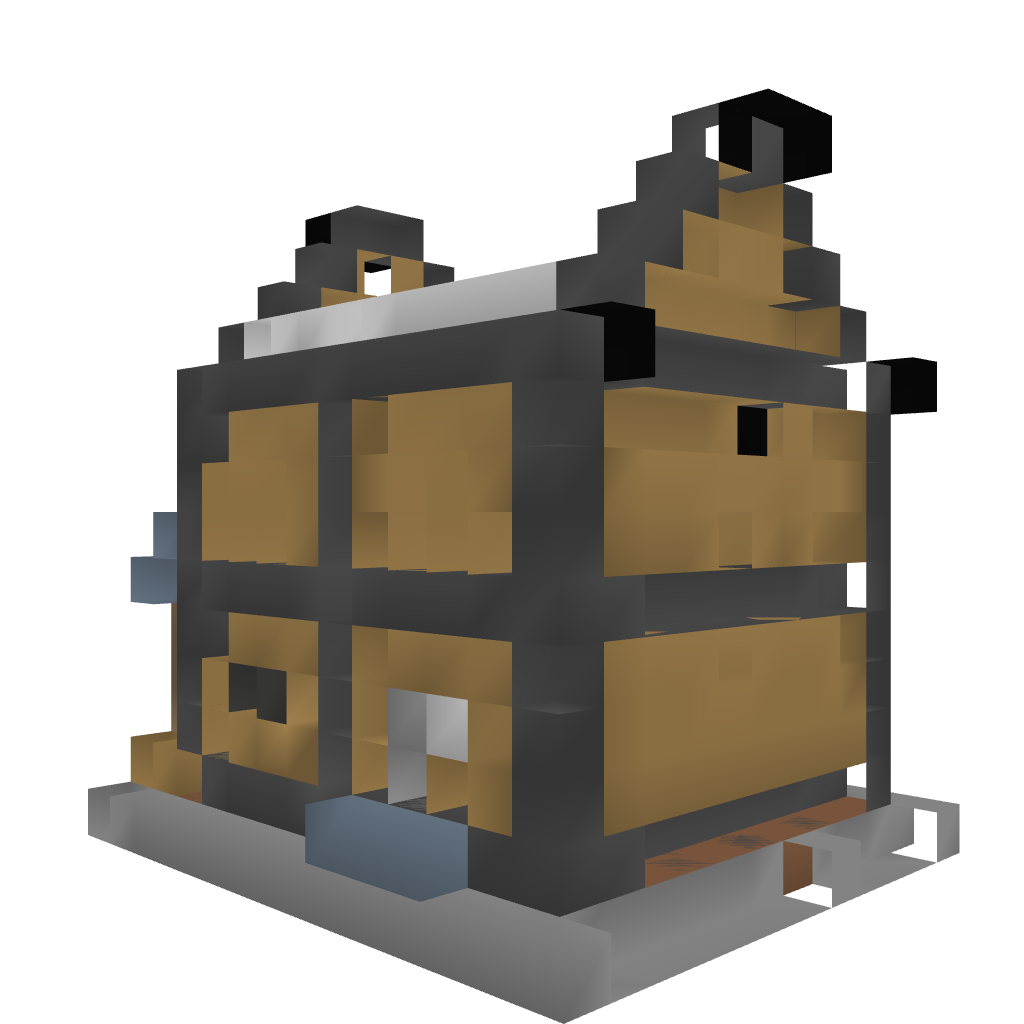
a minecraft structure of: Depository (Bank)